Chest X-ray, PA view. Patient: 39 years old, sex M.
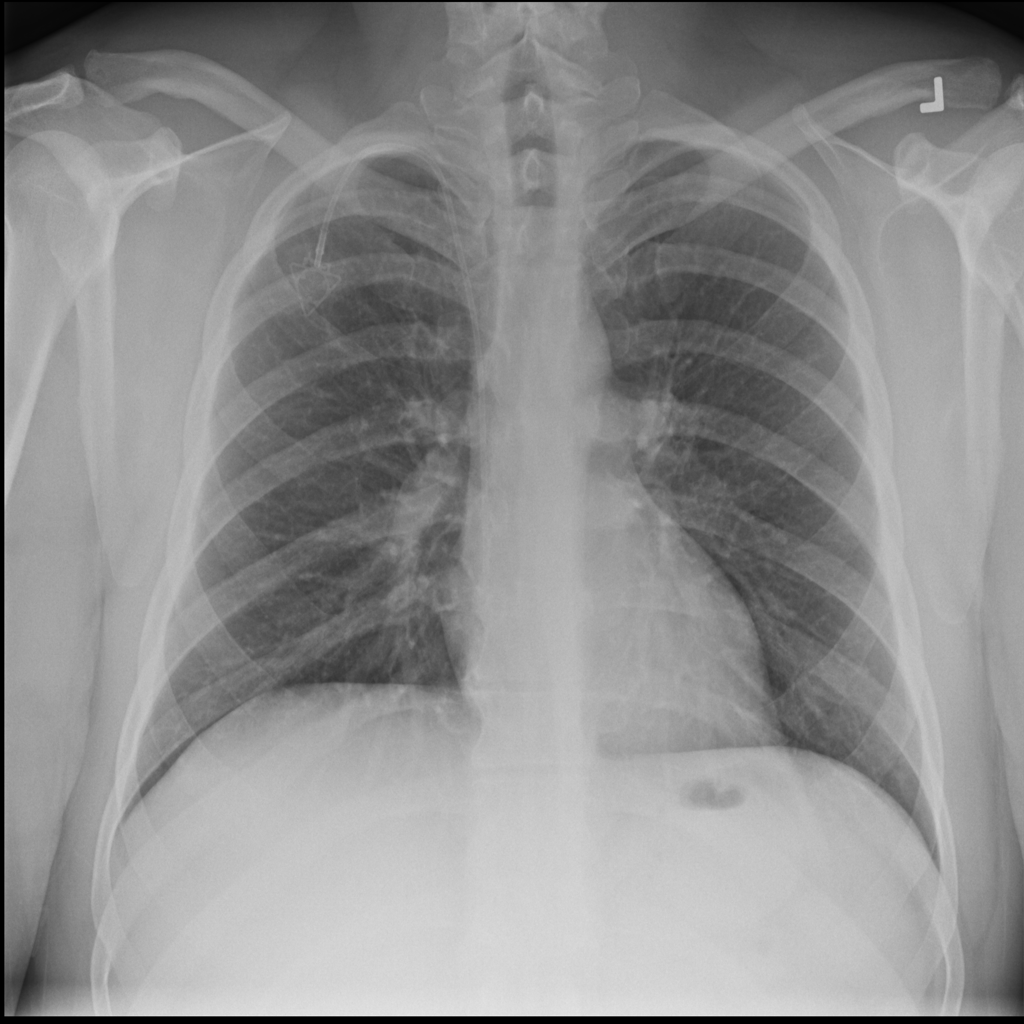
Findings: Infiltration